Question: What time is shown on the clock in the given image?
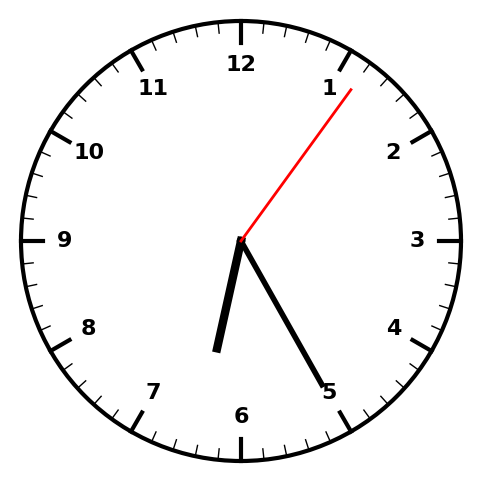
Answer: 06:25:06